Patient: sex M, age 29
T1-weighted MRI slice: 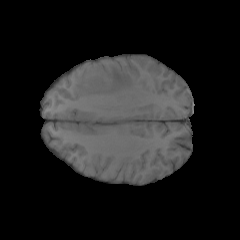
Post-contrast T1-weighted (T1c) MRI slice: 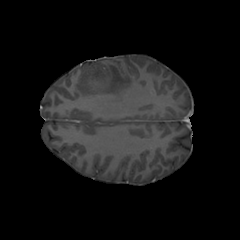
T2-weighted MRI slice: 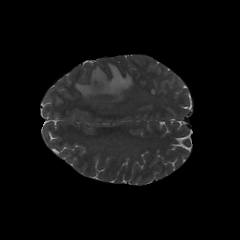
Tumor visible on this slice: yes
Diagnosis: Glioblastoma, IDH-wildtype
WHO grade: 4